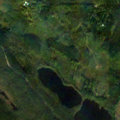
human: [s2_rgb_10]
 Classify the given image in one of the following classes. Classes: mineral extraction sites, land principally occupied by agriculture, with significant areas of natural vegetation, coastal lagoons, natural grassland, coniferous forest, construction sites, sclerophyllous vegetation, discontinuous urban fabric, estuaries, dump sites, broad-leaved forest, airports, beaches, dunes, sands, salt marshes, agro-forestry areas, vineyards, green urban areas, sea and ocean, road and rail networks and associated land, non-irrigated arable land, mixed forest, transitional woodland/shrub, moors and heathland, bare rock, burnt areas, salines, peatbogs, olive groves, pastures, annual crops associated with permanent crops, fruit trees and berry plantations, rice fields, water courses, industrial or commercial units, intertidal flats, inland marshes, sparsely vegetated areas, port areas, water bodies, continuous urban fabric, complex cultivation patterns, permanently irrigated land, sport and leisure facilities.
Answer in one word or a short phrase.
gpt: broad-leaved forest, coniferous forest, transitional woodland/shrub, water bodies